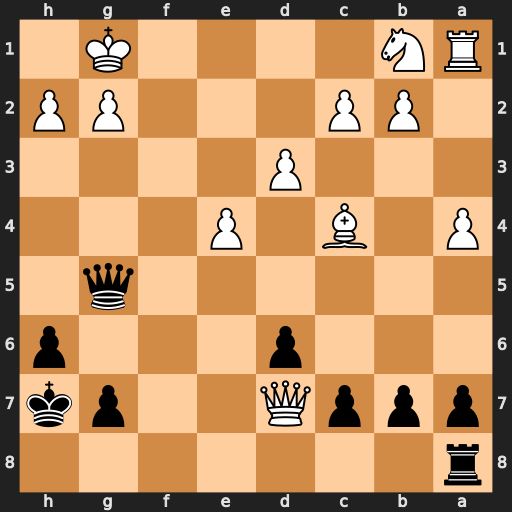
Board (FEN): r7/pppQ2pk/3p3p/6q1/P1B1P3/3P4/1PP3PP/RN4K1
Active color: b
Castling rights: -
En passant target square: -
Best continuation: Qe3+ Kf1 Rf8+ Bf7 Qf4+ Ke2 Rxf7 Qxf7 Qxf7